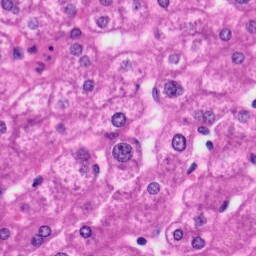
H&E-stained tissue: Liver